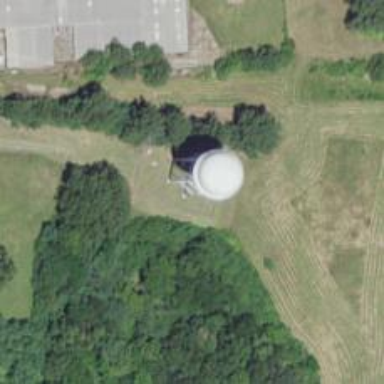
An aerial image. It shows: Water tower that is man-made.